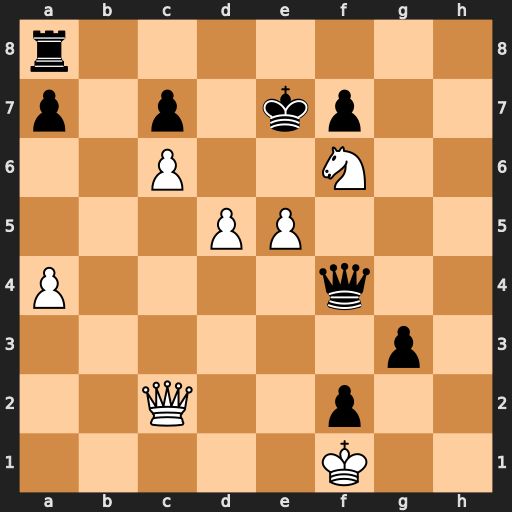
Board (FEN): r7/p1p1kp2/2P2N2/3PP3/P4q2/6p1/2Q2p2/5K2
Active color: w
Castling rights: -
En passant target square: -
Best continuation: Qc5+ Kd8 Qf8#